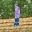
Label: 1